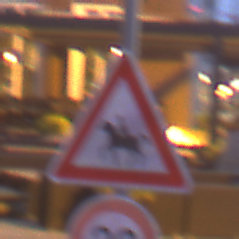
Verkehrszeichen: ReiterRechts
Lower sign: Geschwindigkeit20
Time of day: Night
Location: Outdoor (Urban)
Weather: PartlyCloudy
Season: NotSpecified
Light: Artificial